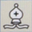
Piece: wB